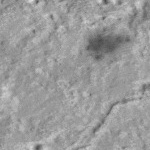
Label: change